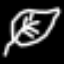
Label: leaf